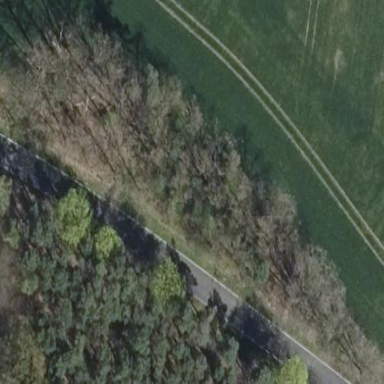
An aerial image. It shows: Mixed forest with variety of leaf types and cycles.